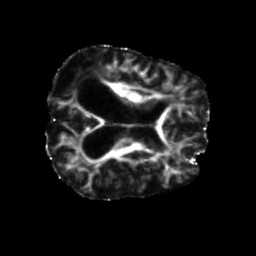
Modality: FA
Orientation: axial
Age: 66
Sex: female
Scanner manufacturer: siemens
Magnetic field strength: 3 T
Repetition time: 5.25 s
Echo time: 0.08 s